Question: I have WindowsFormHost with a RichTextBox in my WPF form, i have given ScrollViewer for that WindowsFormHost but its not working, WindowsFormHost going outside of ScrollViewer...
My XAML is..
'''
<ScrollViewer Background="DarkOrange" VerticalScrollBarVisibility="Auto" Height="80" MaxHeight="85" Margin="11,243,12,218" Width="756">
<Canvas Height="100" Name="canvas1" Width="auto" >
<WindowsFormsHost ClipToBounds="True" Height="120" Width="715" Margin="10,5,0,0" Name="winHostTEst" Background="Gray">
<wf:RichTextBox BackColor="Cornsilk" Text="RichTextBox" x:Name="richTbTest" BorderStyle="None" Enabled="True" ForeColor="Black" Width="550" Multiline="True" ReadOnly="True" />
</WindowsFormsHost>
</Canvas>
</ScrollViewer>
'''
Here are two links with solution of this problem, but i am not able to implement that.. Please have a look to these links also and solve my problem..
links are:
<URL>
<URL>
Thanks in advance..
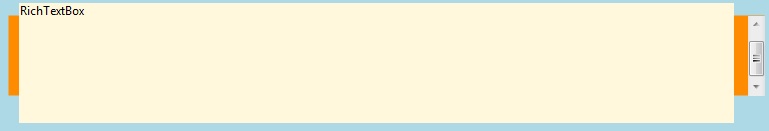
Answer: Finally got the solution
Create this Class in your solution for above problem, and take new class control (ScrollViewerWindowsFormsHost) instead of WindowsFormsHost
'''
using System;
using System.Collections.Generic;
using System.ComponentModel;
using System.Diagnostics;
using System.Linq;
using System.Text;
using System.Windows.Forms.Integration;
using System.Windows.Media;
using System.Runtime.InteropServices;
using System.Windows;
using System.Windows.Controls;
namespace WPFRichTextBox
{
class ScrollViewerWindowsFormsHost: WindowsFormsHost
{
protected override void OnWindowPositionChanged(Rect rcBoundingBox)
{
base.OnWindowPositionChanged(rcBoundingBox);
if (ParentScrollViewer == null)
return;
GeneralTransform tr = ParentScrollViewer.TransformToAncestor(MainWindow);
var scrollRect = new Rect(new Size(ParentScrollViewer.ViewportWidth, ParentScrollViewer.ViewportHeight));
scrollRect = tr.TransformBounds(scrollRect);
var intersect = Rect.Intersect(scrollRect, rcBoundingBox);
if (!intersect.IsEmpty)
{
tr = MainWindow.TransformToDescendant(this);
intersect = tr.TransformBounds(intersect);
}
SetRegion(intersect);
}
protected override void OnVisualParentChanged(DependencyObject oldParent)
{
base.OnVisualParentChanged(oldParent);
ParentScrollViewer = null;
var p = Parent as FrameworkElement;
while (p != null)
{
if (p is ScrollViewer)
{
ParentScrollViewer = (ScrollViewer)p;
break;
}
p = p.Parent as FrameworkElement;
}
}
private void SetRegion(Rect intersect)
{
using (var graphics = System.Drawing.Graphics.FromHwnd(Handle))
SetWindowRgn(Handle, (new System.Drawing.Region(ConvertRect(intersect))).GetHrgn(graphics), true);
}
static System.Drawing.RectangleF ConvertRect(Rect r)
{
return new System.Drawing.RectangleF((float)r.X, (float)r.Y, (float)r.Width, (float)r.Height);
}
private Window _mainWindow;
Window MainWindow
{
get
{
if (_mainWindow == null)
_mainWindow = Window.GetWindow(this);
return _mainWindow;
}
}
ScrollViewer ParentScrollViewer { get; set; }
[DllImport("User32.dll", SetLastError = true)]
public static extern int SetWindowRgn(IntPtr hWnd, IntPtr hRgn, bool bRedraw);
}
'''
}
XAML Code:
'''
<Window x:Class="WPFRichTextBox.MainWindow"
xmlns="http://schemas.microsoft.com/winfx/2006/xaml/presentation"
xmlns:x="http://schemas.microsoft.com/winfx/2006/xaml"
xmlns:wf="clr-namespace:System.Windows.Forms;assembly=System.Windows.Forms"
xmlns:swfh="clr-namespace:WPFRichTextBox"
Title="MainWindow" Height="600" Width="800" Background="LightBlue">
<Grid Loaded="Grid_Loaded">
<ScrollViewer Background="DarkOrange" VerticalScrollBarVisibility="Auto" Height="100" Margin="11,160,12,301" Width="756" Name="scrollViewer1">
<Canvas Height="200" Name="canvas1" Width="auto" >
<swfh:ScrollableWindowsFormsHost ClipToBounds="True" Height="194" Width="715" Margin="10,5,0,0" Background="Gray">
<wf:RichTextBox BackColor="Cornsilk" Text="RichTextBox" x:Name="richTbTest" BorderStyle="None" Enabled="True" ForeColor="Black" Width="550" Multiline="True" ReadOnly="True" />
</swfh:ScrollableWindowsFormsHost>
</Canvas>
</ScrollViewer>
</Grid>
'''